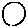
Label: smiley face